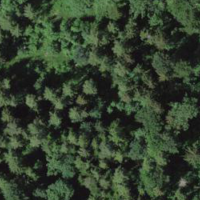
EUNIS habitat code: 44
Species observed at this site:
Stachys sylvatica
Circaea lutetiana